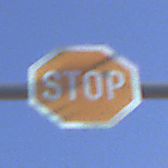
Verkehrszeichen: Stop
Umgebung: Outdoor, Nature
Tageszeit: MorningAfternoon
Wetter: Clear
Licht: Natural
Jahreszeit: NotSpecified
Kontrast: HighContrast